Question: I'm working on this <URL>
The position looks good in IE & Firefox, but in Chrome I have this

The code is too long to post it here thats why I insert the link files:
HTML: <URL>
CSS: <URL>
What can we do to have the same outcome in all three browsers?
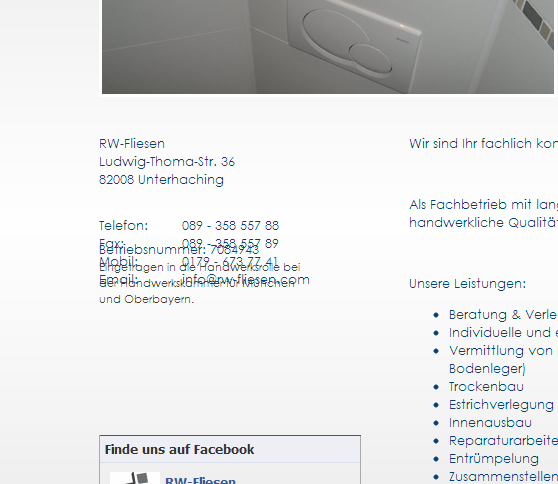
Answer: '#leftcolumn .text2', '#leftcolumn .text3' and '#leftcolumn .text4' each have a height of '10px' which is much smaller than the the height they would normally take up. Try removing these properties (lines 40, 41, 42), setting them to 'auto' or setting a greater height and it should solve the issue.